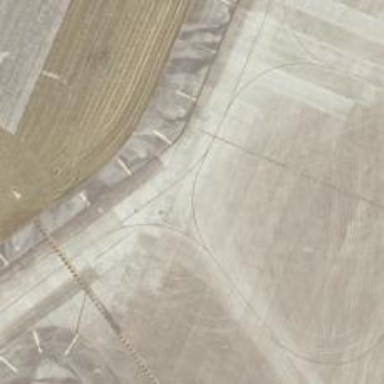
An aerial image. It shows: Image of taxiway at airport.